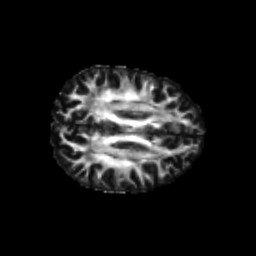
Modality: FA
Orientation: axial
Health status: healthy
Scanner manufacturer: philips
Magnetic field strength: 3 T
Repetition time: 6.964 s
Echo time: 0.092 s